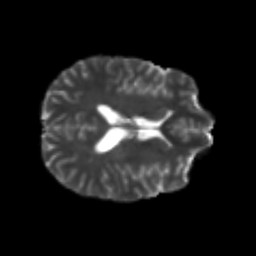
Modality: T2w
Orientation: axial
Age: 22
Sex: male
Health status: healthy
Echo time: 0.074 s